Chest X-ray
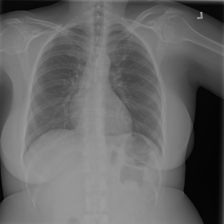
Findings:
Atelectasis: negative
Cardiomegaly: negative
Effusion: negative
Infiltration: negative
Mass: negative
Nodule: negative
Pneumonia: negative
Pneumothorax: negative
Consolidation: negative
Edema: negative
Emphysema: negative
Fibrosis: negative
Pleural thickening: negative
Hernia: negative